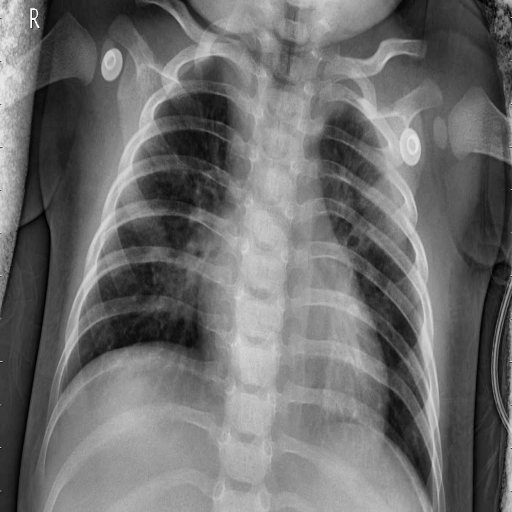
Finding: PNEUMONIA